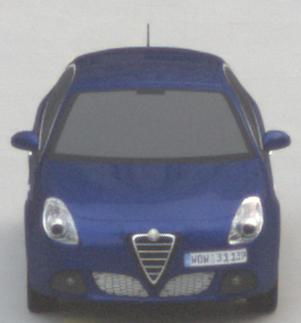
Make: Alfa Romeo
Model: Giulietta 1.4 TB 16V
Detailed model: Giulietta (940)
Model produced from: 2010/05
Model produced until: 2013/03
Doors: 5
Color: blue
Road condition: dry road
Daytime: morning or afternoon
Contrast: low contrast